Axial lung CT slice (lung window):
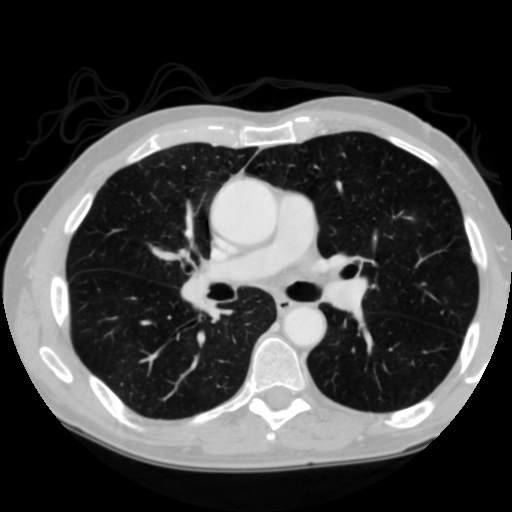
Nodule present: no